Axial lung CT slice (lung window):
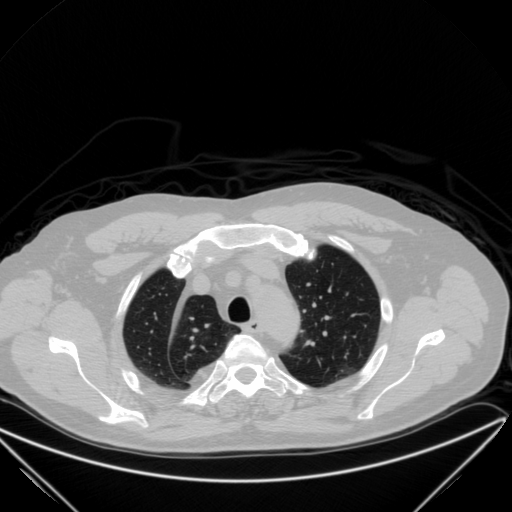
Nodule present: no